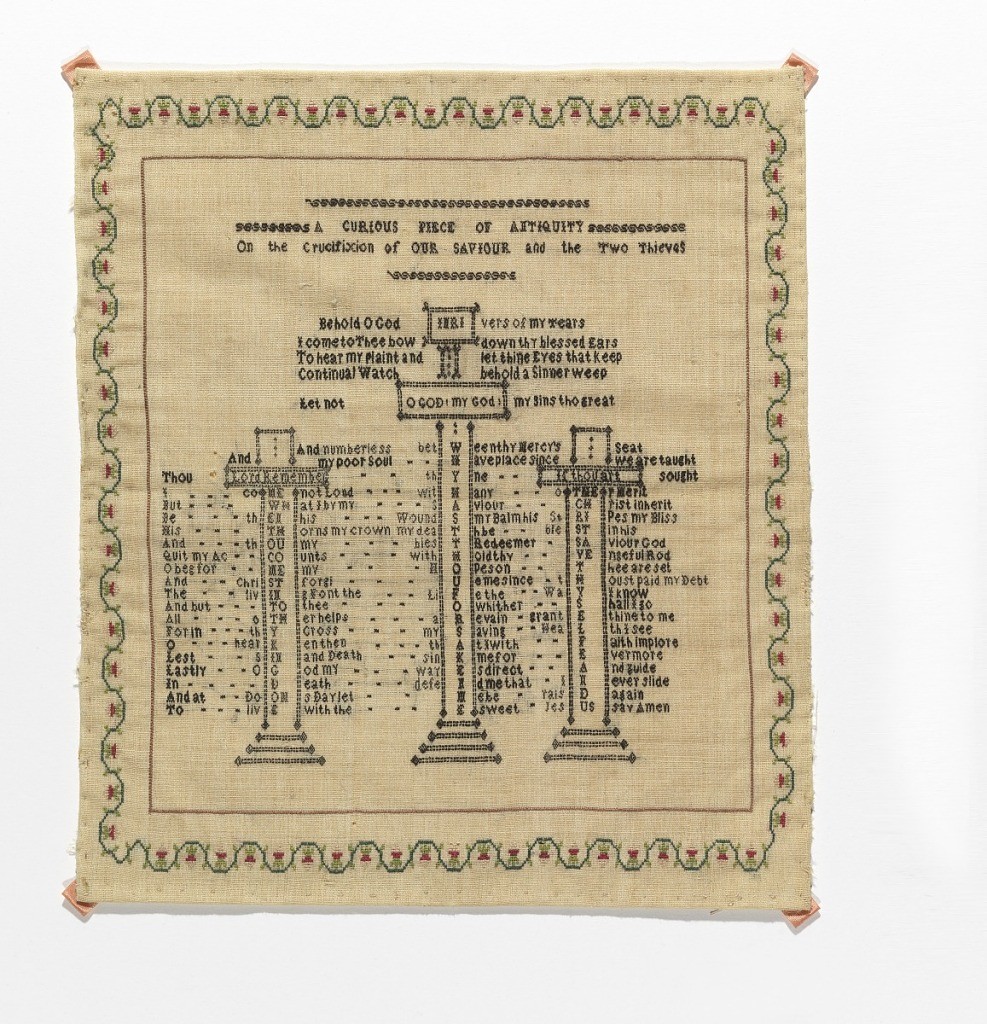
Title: Sampler
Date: early 19th century
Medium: silk embroidery on linen Technique: cross stitch on plain weave
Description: Religious verse arranged as an acrostic.